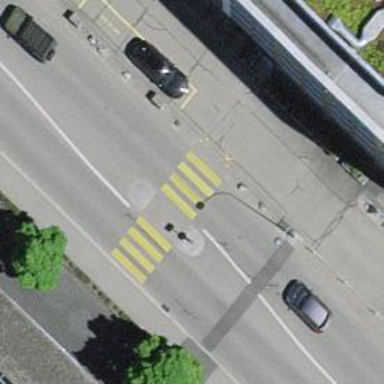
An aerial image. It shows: Zebra crossing on the road.